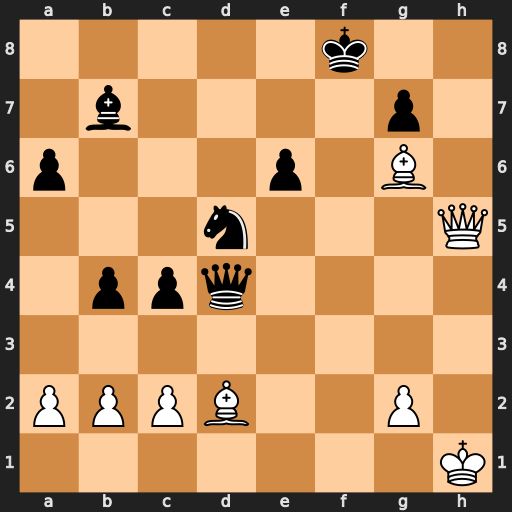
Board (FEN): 5k2/1b4p1/p3p1B1/3n3Q/1ppq4/8/PPPB2P1/7K
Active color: w
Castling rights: -
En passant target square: -
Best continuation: Qh8+ Ke7 Bg5+